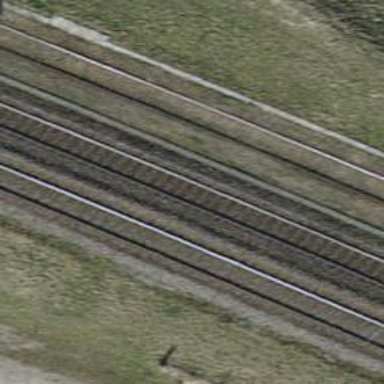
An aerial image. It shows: Railway track with contact line for electrification.